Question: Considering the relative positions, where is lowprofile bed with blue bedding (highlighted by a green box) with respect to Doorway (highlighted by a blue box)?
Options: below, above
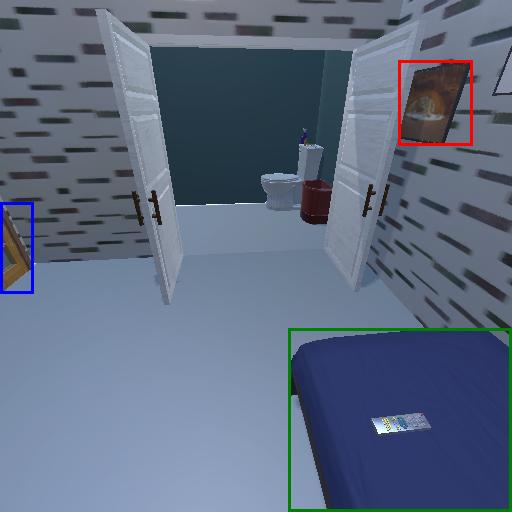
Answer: below